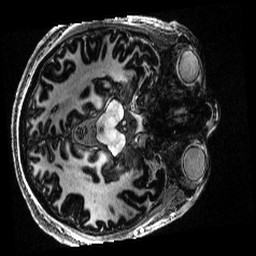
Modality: T1w
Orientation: axial
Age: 28
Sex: male
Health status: healthy
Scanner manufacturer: siemens
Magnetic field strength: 7 T
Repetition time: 4.3 s
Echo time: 0.00227 s